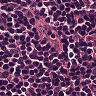
Metastatic tissue present: no